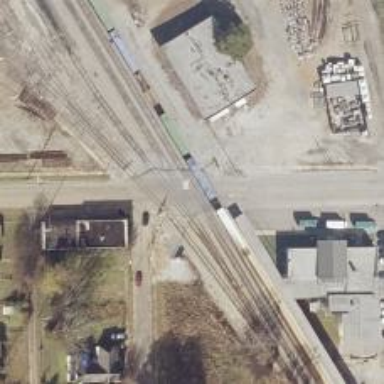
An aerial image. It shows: Level crossing on the railway with lights.